Field crop: maize
Growth stage: 2
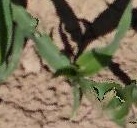
Species: maize